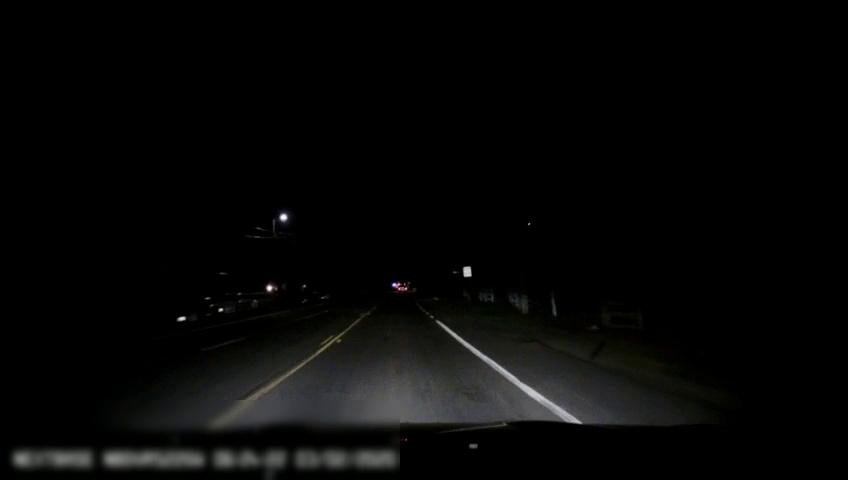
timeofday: Night
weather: Other
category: Drivable Space
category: Vehicles | SUV
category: Vehicles | Car
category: Vehicles | Car
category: Vehicles | Car
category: Lanes | Current Lane
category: Lanes | Current Lane
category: Lanes | Alternate Lane
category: Lanes | Alternate Lane
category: Lanes | Alternate Lane
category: Traffic | Signs